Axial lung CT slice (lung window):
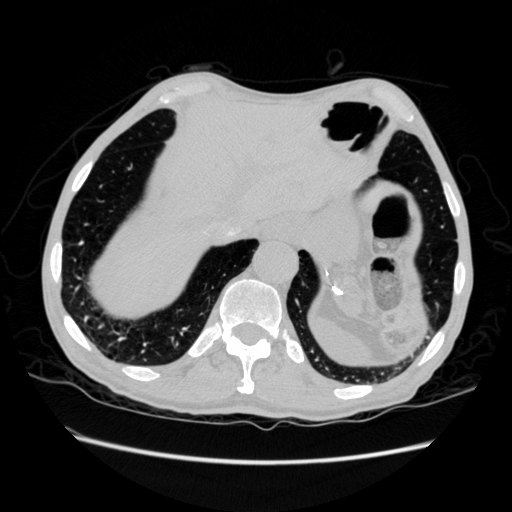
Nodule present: no